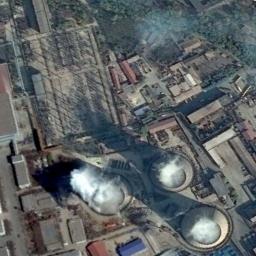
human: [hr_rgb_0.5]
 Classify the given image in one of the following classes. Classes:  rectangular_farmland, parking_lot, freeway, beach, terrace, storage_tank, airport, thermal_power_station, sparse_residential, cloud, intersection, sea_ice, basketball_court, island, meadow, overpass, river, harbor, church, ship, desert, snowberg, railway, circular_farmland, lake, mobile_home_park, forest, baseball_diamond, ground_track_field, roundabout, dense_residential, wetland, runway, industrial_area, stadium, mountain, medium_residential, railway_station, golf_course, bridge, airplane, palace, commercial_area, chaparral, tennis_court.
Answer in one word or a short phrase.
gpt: thermal_power_station